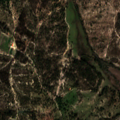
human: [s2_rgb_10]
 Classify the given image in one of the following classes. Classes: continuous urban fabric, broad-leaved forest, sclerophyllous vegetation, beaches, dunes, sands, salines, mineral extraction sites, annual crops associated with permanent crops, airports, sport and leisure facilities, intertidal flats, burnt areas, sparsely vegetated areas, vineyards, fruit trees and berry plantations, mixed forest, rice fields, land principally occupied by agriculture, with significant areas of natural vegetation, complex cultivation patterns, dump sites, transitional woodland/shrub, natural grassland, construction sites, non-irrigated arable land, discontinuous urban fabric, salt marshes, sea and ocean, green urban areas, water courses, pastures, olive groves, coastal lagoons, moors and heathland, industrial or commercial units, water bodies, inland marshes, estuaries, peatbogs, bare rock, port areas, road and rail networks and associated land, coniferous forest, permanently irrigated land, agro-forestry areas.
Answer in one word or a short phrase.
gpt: permanently irrigated land, pastures, agro-forestry areas, mixed forest